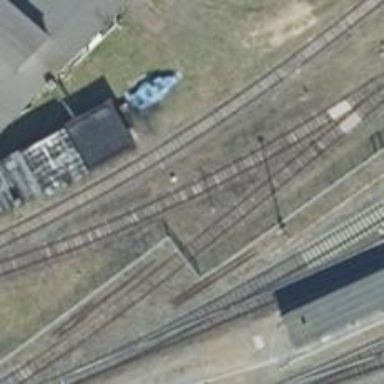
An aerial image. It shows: Railway yard.